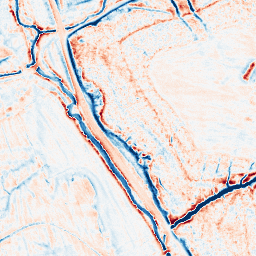
Category: edge_preserving
Decomposition family: anisotropic_diffusion
Decomposition parameters: iterations: 20
kappa: 10
gamma: 0.2
Upsampling method: bicubic
Upsampling parameters: scale: 8
Upsampling scale: 8